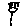
Label: flower